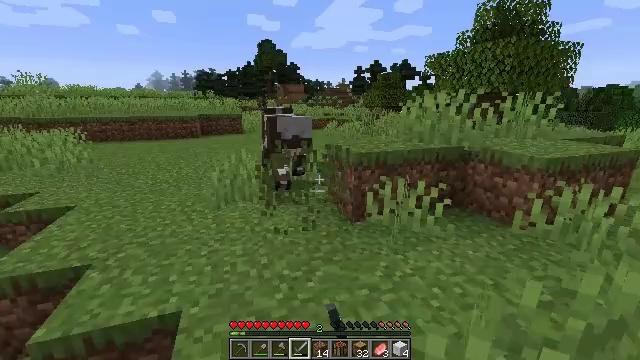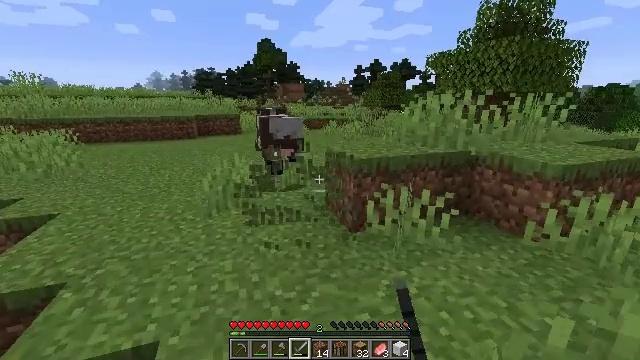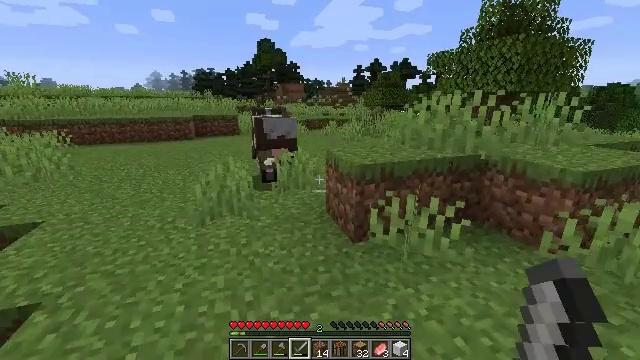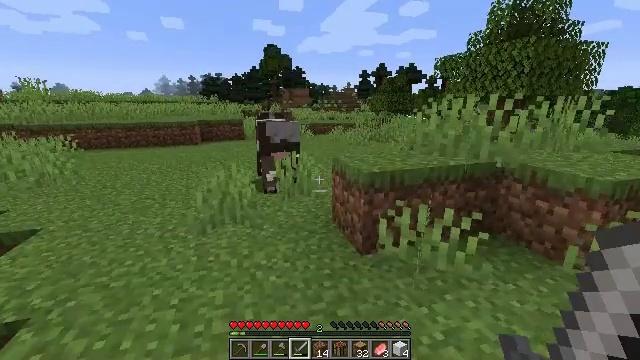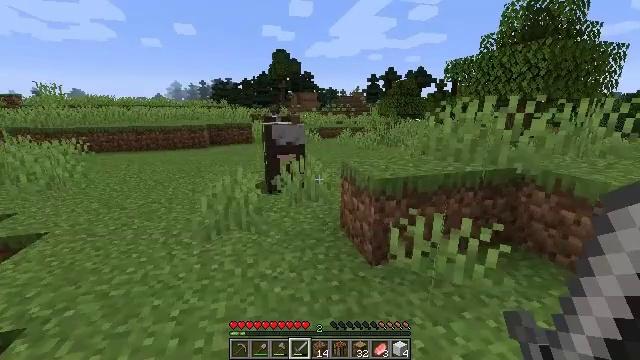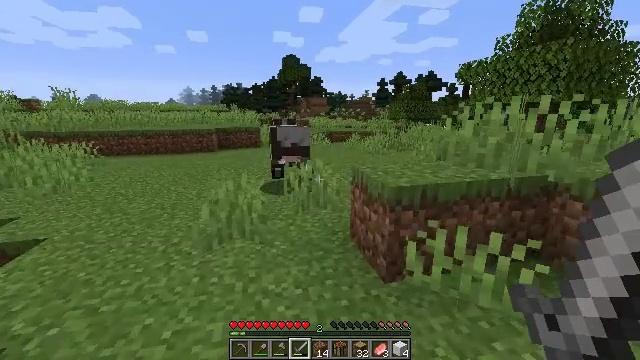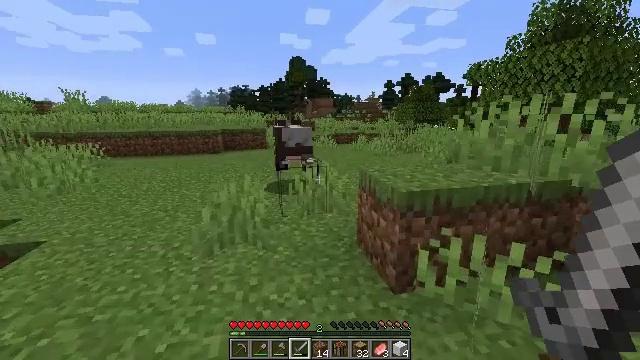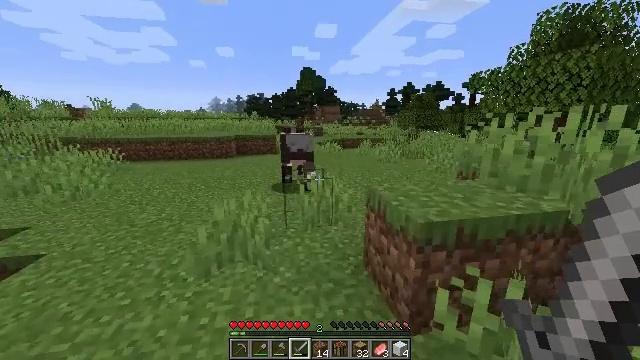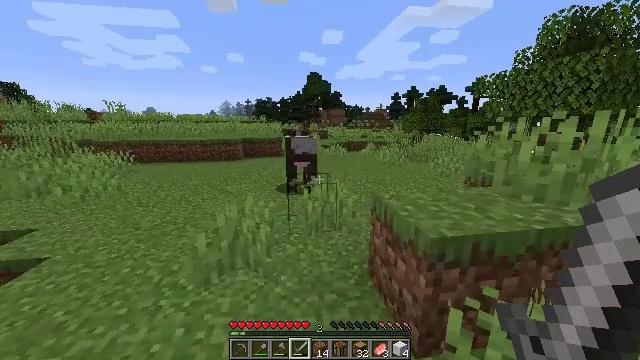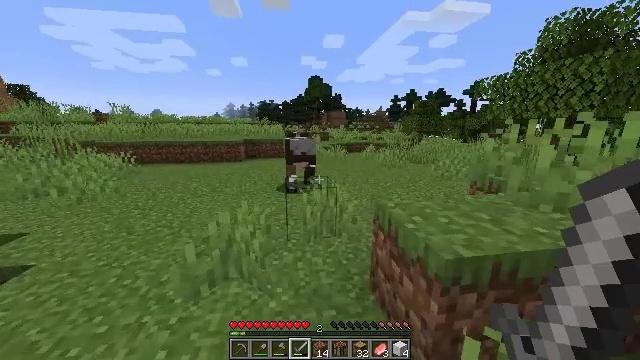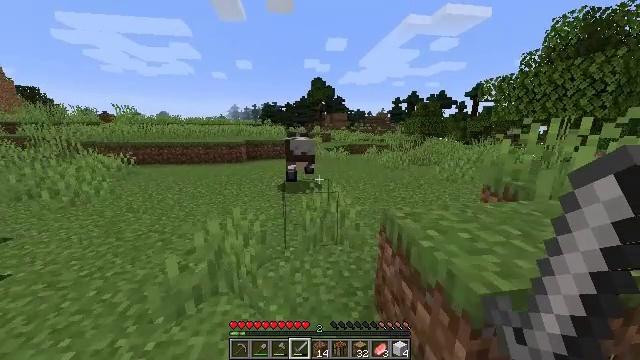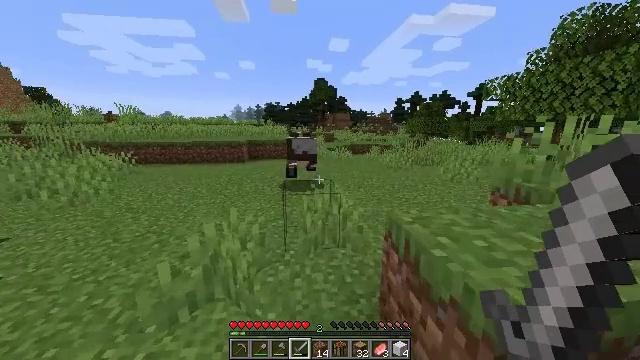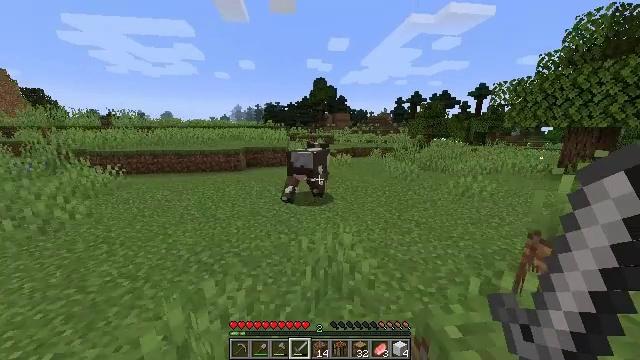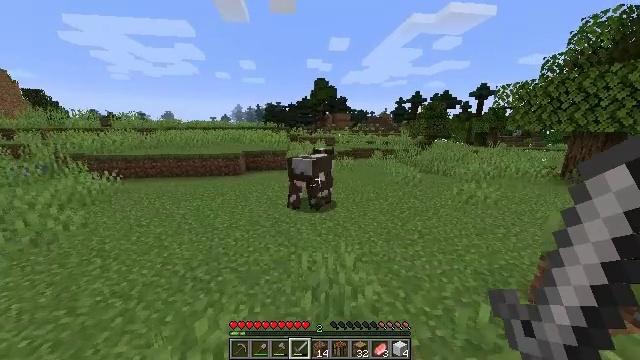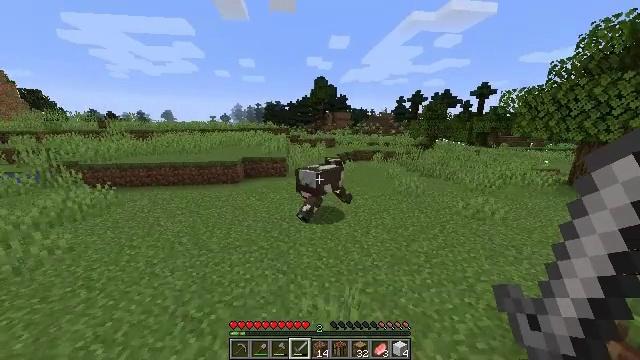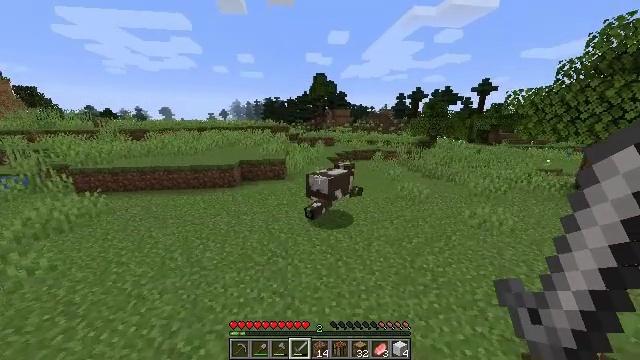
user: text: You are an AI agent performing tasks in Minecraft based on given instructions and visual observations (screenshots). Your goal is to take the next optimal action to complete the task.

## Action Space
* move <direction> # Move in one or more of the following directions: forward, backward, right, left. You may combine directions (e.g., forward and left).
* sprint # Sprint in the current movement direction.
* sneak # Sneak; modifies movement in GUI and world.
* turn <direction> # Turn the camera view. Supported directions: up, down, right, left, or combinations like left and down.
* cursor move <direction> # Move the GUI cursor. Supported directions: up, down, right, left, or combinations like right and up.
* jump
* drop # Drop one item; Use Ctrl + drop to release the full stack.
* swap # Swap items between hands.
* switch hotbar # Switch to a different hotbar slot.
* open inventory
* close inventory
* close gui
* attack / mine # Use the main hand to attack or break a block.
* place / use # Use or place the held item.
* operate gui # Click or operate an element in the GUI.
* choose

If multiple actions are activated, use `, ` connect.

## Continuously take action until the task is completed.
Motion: motion action
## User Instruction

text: Combat the cow.
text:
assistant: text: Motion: move forward
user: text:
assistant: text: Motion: move forward
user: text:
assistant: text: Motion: move forward, turn left
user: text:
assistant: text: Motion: move forward, turn left
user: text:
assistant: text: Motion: move forward, turn left
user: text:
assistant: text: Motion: move forward, sprint, turn left
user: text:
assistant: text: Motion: move forward, sprint, turn left
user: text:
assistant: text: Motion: move forward, sprint, turn left
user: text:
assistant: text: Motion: move forward, sprint
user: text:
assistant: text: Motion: move forward, sprint
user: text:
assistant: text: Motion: move forward, sprint
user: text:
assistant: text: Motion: move forward, sprint, jump
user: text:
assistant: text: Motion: move forward, sprint, jump
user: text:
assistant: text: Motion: move forward, sprint, jump
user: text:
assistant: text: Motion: move forward, sprint, turn down, jump
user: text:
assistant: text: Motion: move forward, sprint, jump
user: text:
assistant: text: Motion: move forward, sprint, jump
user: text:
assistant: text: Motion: move forward, sprint, jump
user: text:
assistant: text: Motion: move forward, sprint, jump
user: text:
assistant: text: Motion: move forward, sprint, jump
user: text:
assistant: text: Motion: move forward, sprint, turn right and down, jump
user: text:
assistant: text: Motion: move forward, sprint, turn right, jump
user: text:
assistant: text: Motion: move forward, sprint, turn right, jump
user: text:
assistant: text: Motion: move forward, sprint, jump
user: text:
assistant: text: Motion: move forward, sprint, jump
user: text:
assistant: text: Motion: move forward, sprint, jump
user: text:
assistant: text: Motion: move forward, sprint, turn right, jump
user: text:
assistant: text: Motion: move forward, sprint, turn right, jump
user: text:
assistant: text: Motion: move forward, sprint, turn right, jump
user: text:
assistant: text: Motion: move forward, sprint, turn right, jump